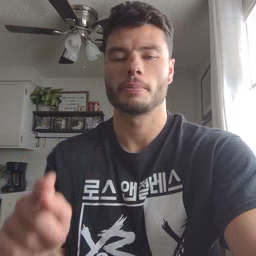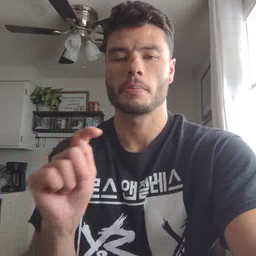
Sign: potty